Question: So I'm trying to setup CI/CD using GitLab to deploy my web application to DigitalOcean Droplet using SSH.
The problem I'm facing is that, GitLab script is unable to ssh to the server..whereas if I try from my PC, SSH works.
Here's the deploy job that is executed:
'''
deploy:
only:
- master
stage: deploy
script:
- apt-get update -qq
- apt-get install -qq git
- 'which ssh-agent || ( apt-get update -y && apt-get install openssh-client -y )'
- eval $(ssh-agent -s)
- mkdir -p ~/.ssh
- chmod 700 ~/.ssh
- echo "$SSH_KEY" | tr -d '
' | ssh-add - > /dev/null
- ls ~/.ssh/
- '[[ -f /.dockerenv ]] && echo -e "Host *
StrictHostKeyChecking no
" > ~/.ssh/config'
- ssh-keyscan 159.65.156.240 >> ~/.ssh/known_hosts
- chmod 644 ~/.ssh/known_hosts
- ssh goutam@159.65.156.240 -v - StrictHostKeyChecking=no 'cd ~/wikiquotesapp; git checkout master; git pull; cd wiki-quotes-server; npm install; npm start:prod'
'''
The variable $SSH_KEY has the content of the private key file. Here's the debug output.
'''
$ mkdir -p ~/.ssh
$ chmod 700 ~/.ssh
$ echo "$SSH_KEY" | tr -d '
' | ssh-add - > /dev/null
Identity added: (stdin) ((stdin))
$ ls ~/.ssh/
$ [[ -f /.dockerenv ]] && echo -e "Host *
StrictHostKeyChecking no
" > ~/.ssh/config
$ ssh-keyscan 159.65.156.240 >> ~/.ssh/known_hosts
# 159.65.156.240:22 SSH-2.0-OpenSSH_7.6p1 Ubuntu-4ubuntu0.3
# 159.65.156.240:22 SSH-2.0-OpenSSH_7.6p1 Ubuntu-4ubuntu0.3
# 159.65.156.240:22 SSH-2.0-OpenSSH_7.6p1 Ubuntu-4ubuntu0.3
$ chmod 644 ~/.ssh/known_hosts
$ ssh goutam@159.65.156.240 -v - StrictHostKeyChecking=no 'cd ~/wikiquotesapp; git checkout master; git pull; cd wiki-quotes-server; npm install; npm start:prod'
OpenSSH_7.4p1 Debian-10+deb9u6, OpenSSL 1.0.2r 26 Feb 2019
debug1: Reading configuration data /etc/ssh/ssh_config
debug1: /etc/ssh/ssh_config line 19: Applying options for *
debug1: Connecting to 159.65.156.240 [159.65.156.240] port 22.
debug1: Connection established.
debug1: permanently_set_uid: 0/0
debug1: SELinux support disabled
debug1: key_load_public: No such file or directory
debug1: identity file /root/.ssh/id_rsa type -1
debug1: key_load_public: No such file or directory
debug1: identity file /root/.ssh/id_rsa-cert type -1
debug1: key_load_public: No such file or directory
debug1: identity file /root/.ssh/id_dsa type -1
debug1: key_load_public: No such file or directory
debug1: identity file /root/.ssh/id_dsa-cert type -1
debug1: key_load_public: No such file or directory
debug1: identity file /root/.ssh/id_ecdsa type -1
debug1: key_load_public: No such file or directory
debug1: identity file /root/.ssh/id_ecdsa-cert type -1
debug1: key_load_public: No such file or directory
debug1: identity file /root/.ssh/id_ed25519 type -1
debug1: key_load_public: No such file or directory
debug1: identity file /root/.ssh/id_ed25519-cert type -1
debug1: Enabling compatibility mode for protocol 2.0
debug1: Local version string SSH-2.0-OpenSSH_7.4p1 Debian-10+deb9u6
debug1: Remote protocol version 2.0, remote software version OpenSSH_7.6p1 Ubuntu-4ubuntu0.3
debug1: match: OpenSSH_7.6p1 Ubuntu-4ubuntu0.3 pat OpenSSH* compat 0x04000000
debug1: Authenticating to 159.65.156.240:22 as 'goutam'
debug1: SSH2_MSG_KEXINIT sent
debug1: SSH2_MSG_KEXINIT received
debug1: kex: algorithm: curve25519-sha256
debug1: kex: host key algorithm: ecdsa-sha2-nistp256
debug1: kex: server->client cipher: chacha20-poly1305@openssh.com MAC: <implicit> compression: none
debug1: kex: client->server cipher: chacha20-poly1305@openssh.com MAC: <implicit> compression: none
debug1: expecting SSH2_MSG_KEX_ECDH_REPLY
debug1: Server host key: ecdsa-sha2-nistp256 SHA256:+g1ivOXzyPGG093s86TH/B1mEB46wVEgg9ES00vEDgg
debug1: read_passphrase: can't open /dev/tty: No such device or address
Host key verification failed.
ERROR: Job failed: exit code 1
'''

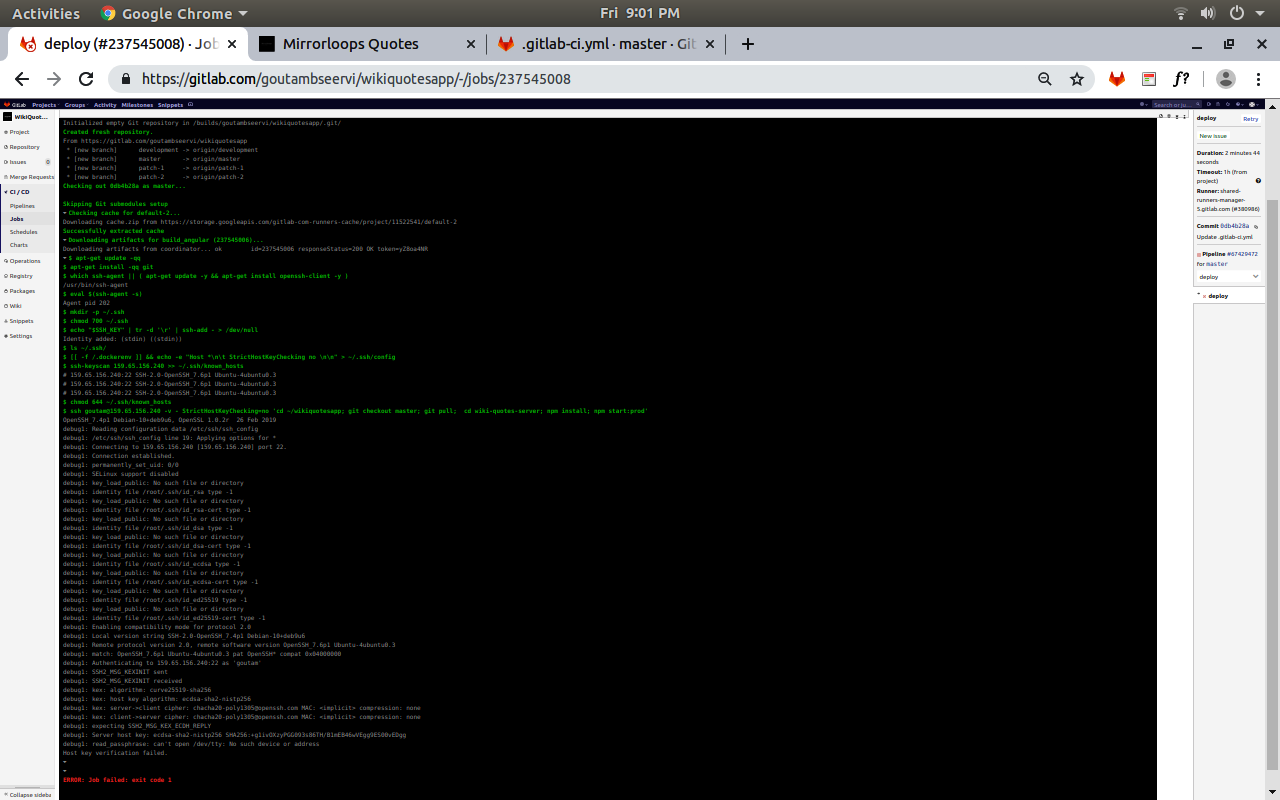
Answer: The answer was pretty simple...I had forgot to add option '-o StrictHostKeyChecking=no'
So the final script looks like this..
'''
deploy:
only: - master
stage: deploy
script:
- apt-get update -qq
- apt-get install -qq git
- 'which ssh-agent || ( apt-get update -y && apt-get install openssh-client -y )' - eval $(ssh-agent -s)
- mkdir -p ~/.ssh
- chmod 700 ~/.ssh
- echo "$SSH_KEY" | tr -d '
' | ssh-add - > /dev/null
- '[[ -f /.dockerenv ]] && echo -e "Host *
StrictHostKeyChecking no
" > ~/.ssh/config'
- ssh-keyscan 159.65.156.240 >> ~/.ssh/known_hosts
- chmod 644 ~/.ssh/known_hosts
- ssh goutam@159.65.156.240 -t -t -o StrictHostKeyChecking=no 'cd ~/wikiquotesapp; git checkout master; git pull; cd wiki-quotes-server; npm install; npm start:prod''''
'''